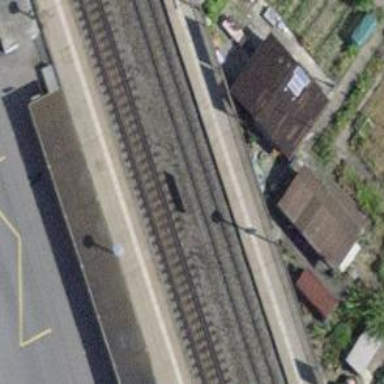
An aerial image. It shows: Public transport station located at railway halt.